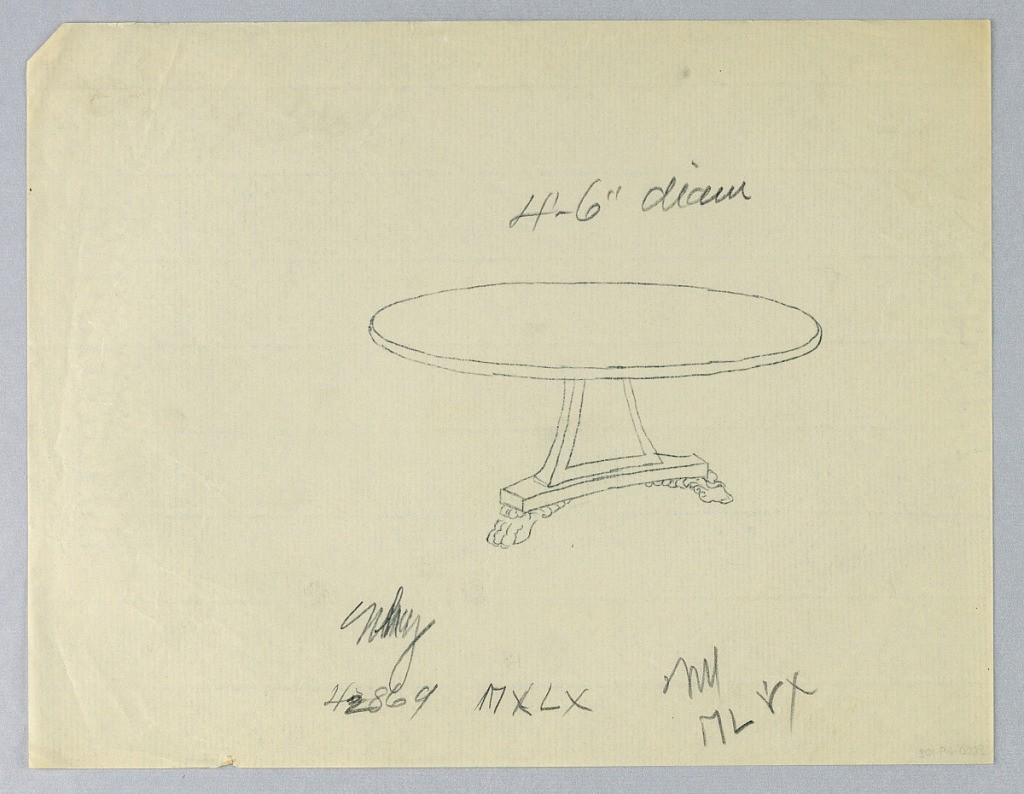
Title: Design for a Round Table on a Triangular Base
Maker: A.N. Davenport Co.
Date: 1900–05
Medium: Graphite on thin, cream paper
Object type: Drawing
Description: Round table top raised on flaring molded triangular support sitting on molded base with three animal-paw feet.